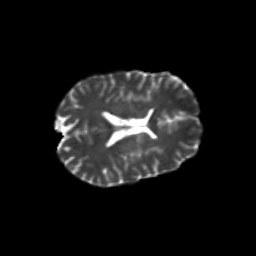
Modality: T2w
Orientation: axial
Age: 38
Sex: male
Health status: healthy
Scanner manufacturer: siemens
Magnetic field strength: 3 T
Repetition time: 10.8 s
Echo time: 0.082 s